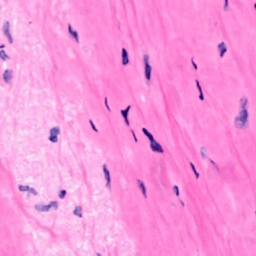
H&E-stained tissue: Breast